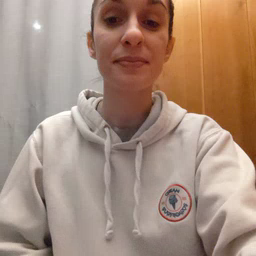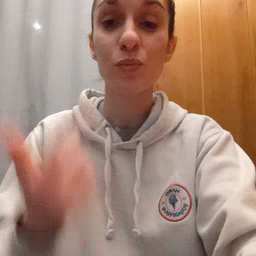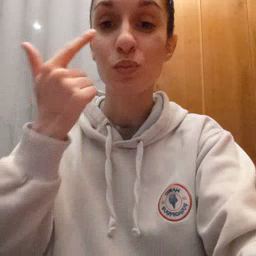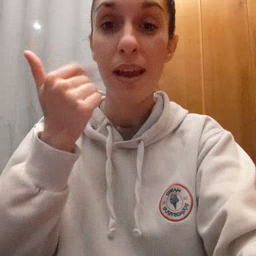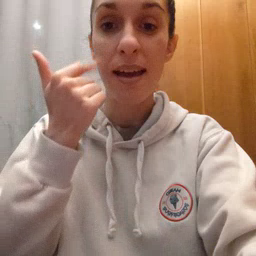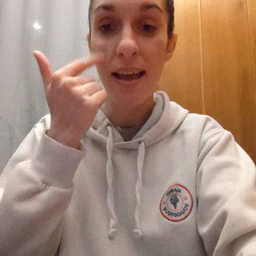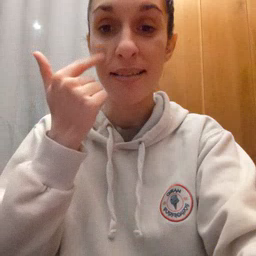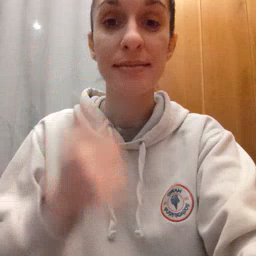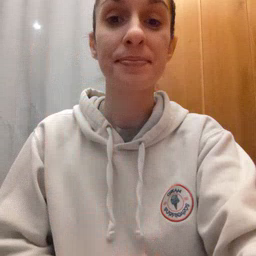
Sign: cry